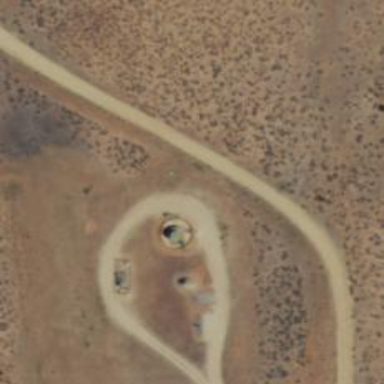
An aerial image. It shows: Storage tank with man-made structure.